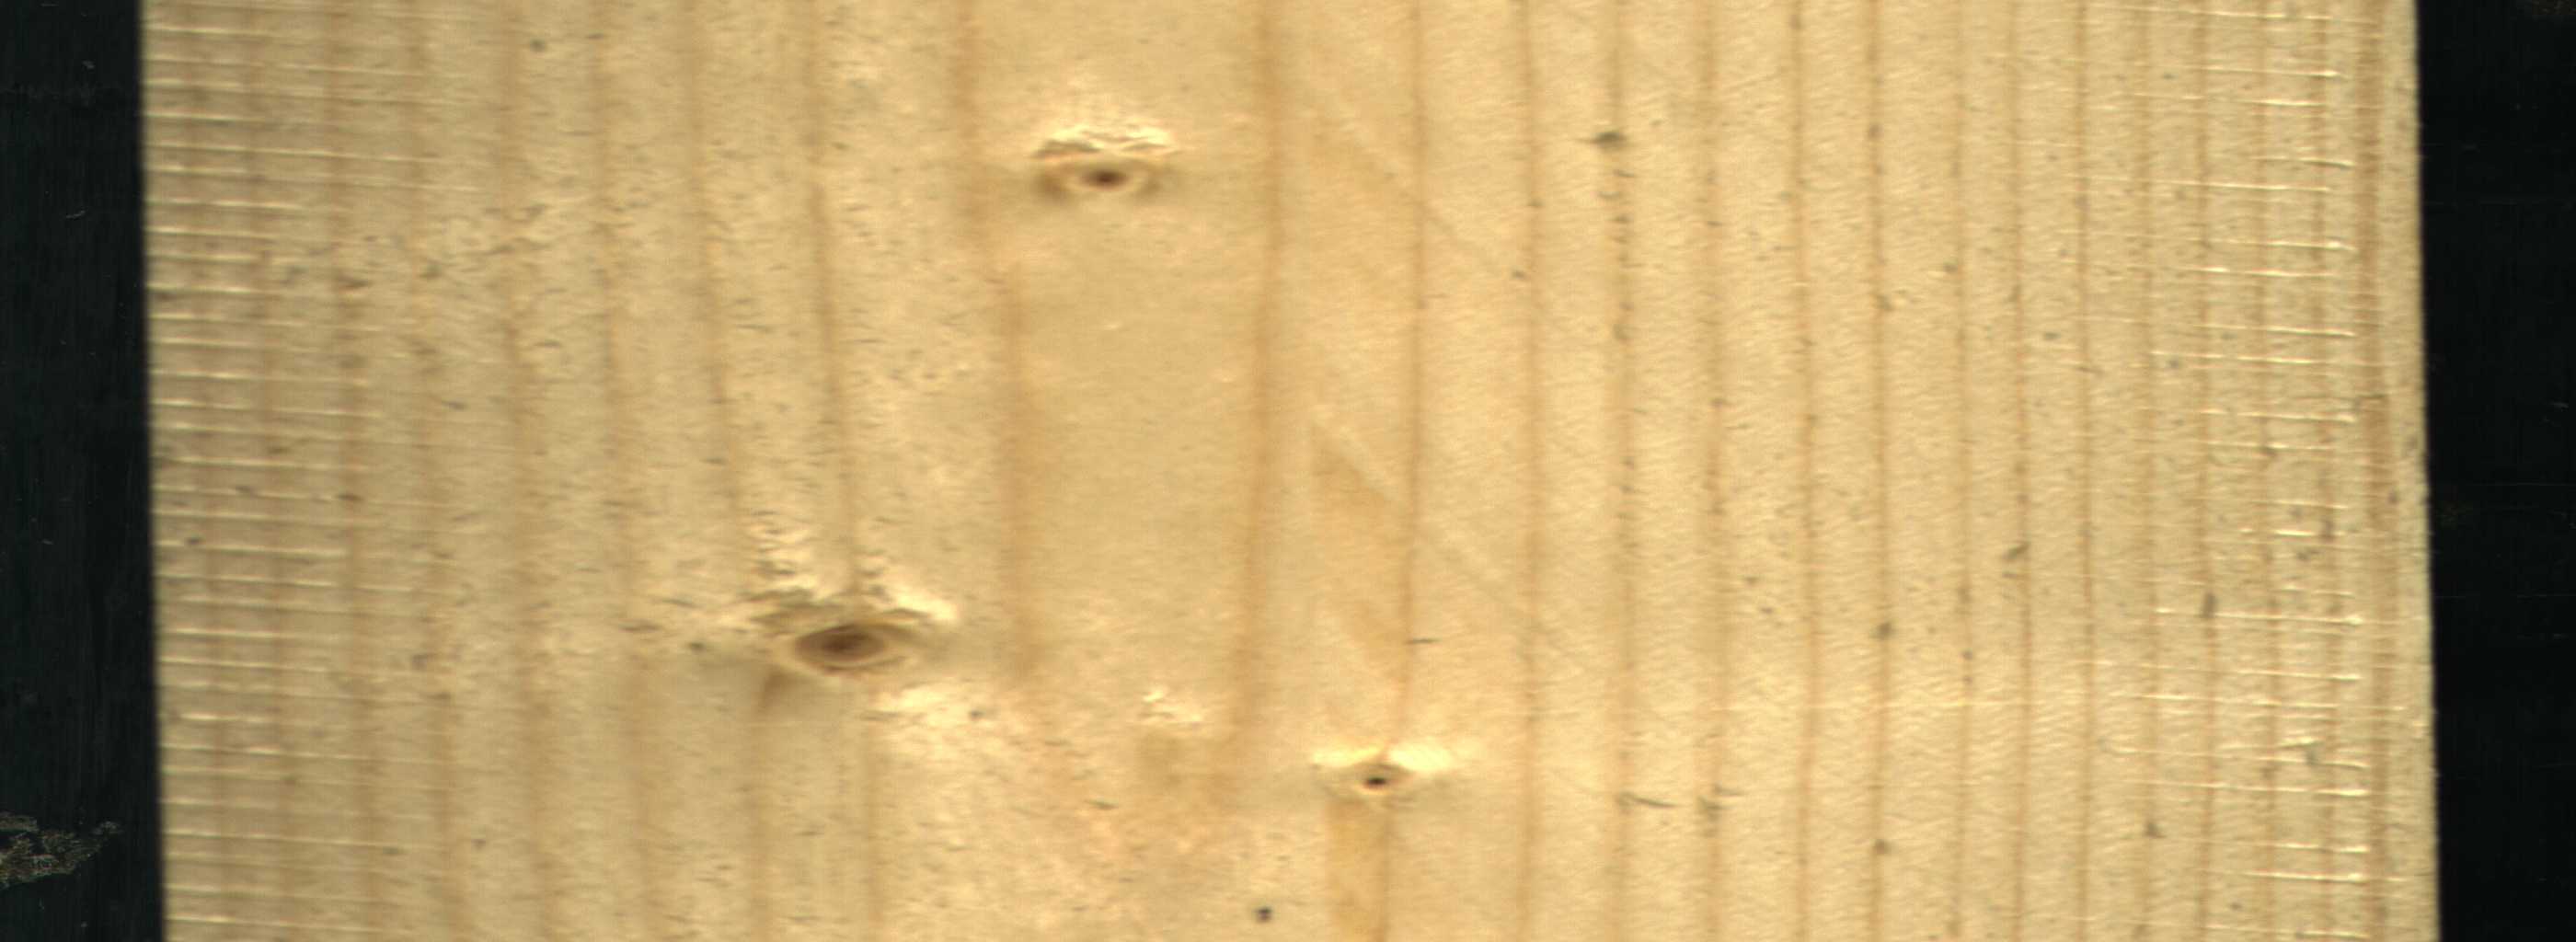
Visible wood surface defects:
Live_Knot
Live_Knot
Live_Knot